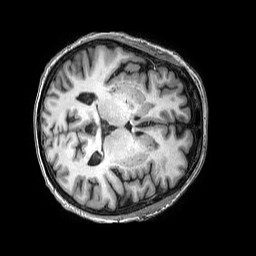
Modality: T1w
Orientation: axial
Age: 75
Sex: female
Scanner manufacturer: philips
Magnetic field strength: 3 T
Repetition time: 0.00684 s
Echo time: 0.003082 s